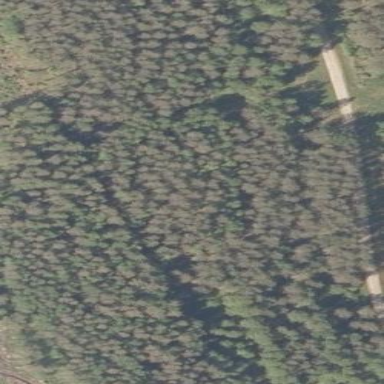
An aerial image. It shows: Beautiful woodland area.